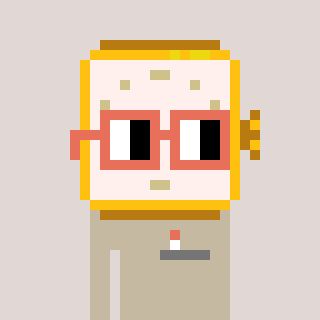
a pixel art character with square orange glasses, a watch-shaped head and a bege-colored body on a warm background